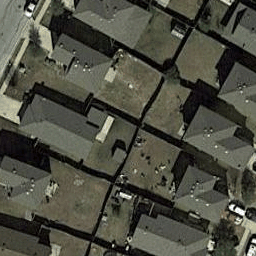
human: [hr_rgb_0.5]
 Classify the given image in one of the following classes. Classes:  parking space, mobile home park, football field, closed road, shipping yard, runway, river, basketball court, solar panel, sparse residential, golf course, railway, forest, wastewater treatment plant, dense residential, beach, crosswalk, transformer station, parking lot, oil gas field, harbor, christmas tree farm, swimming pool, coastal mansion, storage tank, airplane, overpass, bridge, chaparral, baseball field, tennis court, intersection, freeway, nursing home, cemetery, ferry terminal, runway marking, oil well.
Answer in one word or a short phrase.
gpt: dense residential